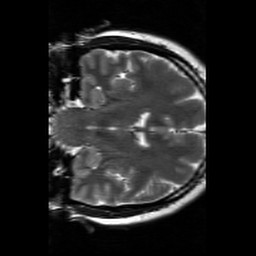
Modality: T2w
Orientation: coronal
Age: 28
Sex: female
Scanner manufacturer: siemens
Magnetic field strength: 3 T
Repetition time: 7 s
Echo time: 0.09 s